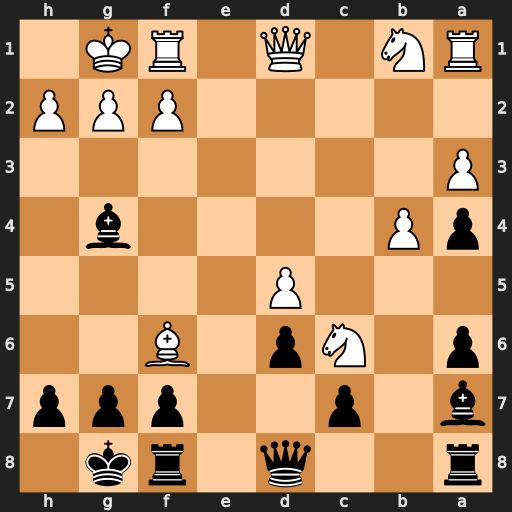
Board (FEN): r2q1rk1/b1p2ppp/p1Np1B2/3P4/pP4b1/P7/5PPP/RN1Q1RK1
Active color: b
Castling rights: -
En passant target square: -
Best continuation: Qxf6 Qxg4 Qxa1